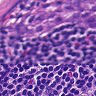
Metastatic tissue present: yes